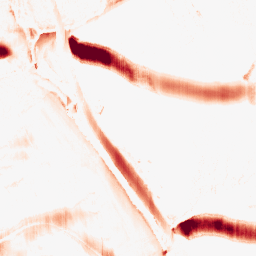
Category: morphological
Decomposition family: morphological_ellipse
Decomposition parameters: operation: opening
width: 30
height: 5
Upsampling method: regularized
Upsampling parameters: scale: 4
lambda_reg: 0.01
Upsampling scale: 4